【题型】选择题　【知识点】解析几何　【难度】medium
当 $m$ 变化时，不在直线 $(1-m^2)x + 2my - 2\sqrt{3}m - 2 = 0$ 上的点所成区域 $G, P(x, y)$ 是区域 $G$ 内的任意一点.则 $\frac{\frac{\sqrt{3}}{2}x + \frac{3}{2}y}{\sqrt{3} \cdot \sqrt{x^2 + y^2}}$ 的取值范围是（ \quad ）

A. $\left[\frac{\sqrt{3}}{2}, 1\right]$ \qquad\qquad B. $(1, 2)$ \qquad\qquad C. $\left[\frac{\sqrt{3}}{2}, 1\right)$ \qquad\qquad D. $(2, 3)$
【解答】
【答案】 A

【分析】 原方程化为关于 $m$ 的方程 $-xm^2 + (2y - 2\sqrt{3})m + x - 2 = 0$，得 $(x-1)^2 + (y-\sqrt{3})^2 < 1$，$\overrightarrow{OM}$，$\overrightarrow{ON}$ 夹角记作 $\alpha$，直线 $OP$ 与圆相切，进而得 $\alpha \in [0^\circ, 30^\circ]$，即可求解

【详解】 原方程化为关于 $m$ 的方程 $-xm^2 + (2y - 2\sqrt{3})m + x - 2 = 0$，

$x \neq 0$ 时，

$\Delta < 0$，得 $(x-1)^2 + (y-\sqrt{3})^2 < 1$，

当 $x=0, y=\sqrt{3}$ 时，点 $(0, \sqrt{3})$ 不在直线 $my - \sqrt{3}m - 1 = 0$ 上，

所以区域 $G$ 是以点 $A(1, \sqrt{3})$ 为圆心，半径为 $1$ 的圆的内部（除 $(0, \sqrt{3})$ 外不包括圆上点），

$\overrightarrow{OM} = \left(\frac{\sqrt{3}}{2}, \frac{3}{2}\right)$，$\overrightarrow{OP} = (x, y)$，$\overrightarrow{OM}$，$\overrightarrow{OP}$ 夹角记作 $\alpha$，

由 $A, M$ 坐标可知 $O, A, M$ 三点共线，且 $\angle AOx = 60^\circ$，

当直线 $OP$ 与圆相切于点 $P, Q$ 时，$AP = AQ = 1, OA = 2$，

所以此时 $\angle AOP = \angle AOQ = 30^\circ$，

因此 $\alpha \in [0^\circ, 30^\circ]$， $\frac{\frac{\sqrt{3}}{2}x + \frac{3}{2}y}{\sqrt{3}\sqrt{x^2 + y^2}} = \cos\alpha \in \left[\frac{\sqrt{3}}{2}, 1\right]$.

故选：A

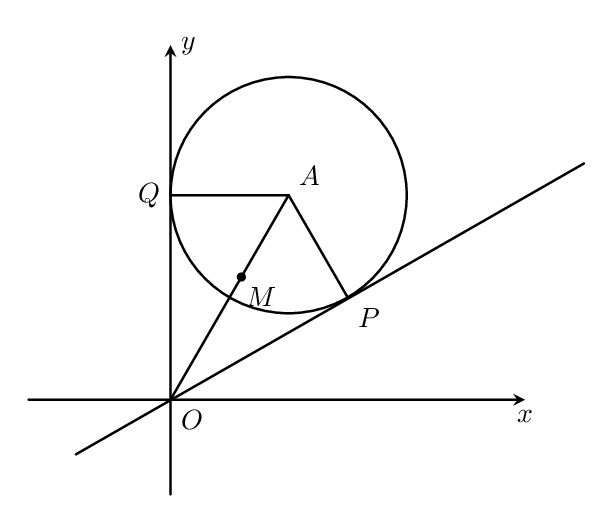